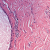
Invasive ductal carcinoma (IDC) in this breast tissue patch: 0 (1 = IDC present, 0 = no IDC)